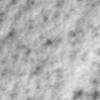
Label: no_change